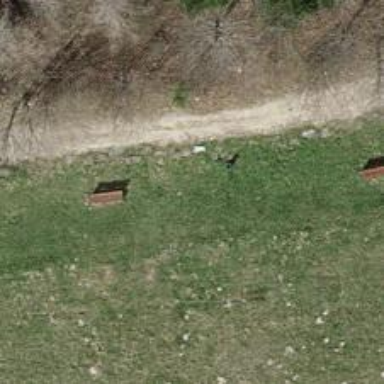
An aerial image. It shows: Bench.